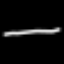
Label: line